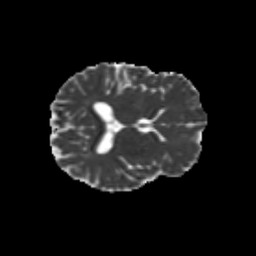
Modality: MD
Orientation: axial
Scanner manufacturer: siemens
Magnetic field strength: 3 T
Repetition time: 9.2 s
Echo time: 0.084 s